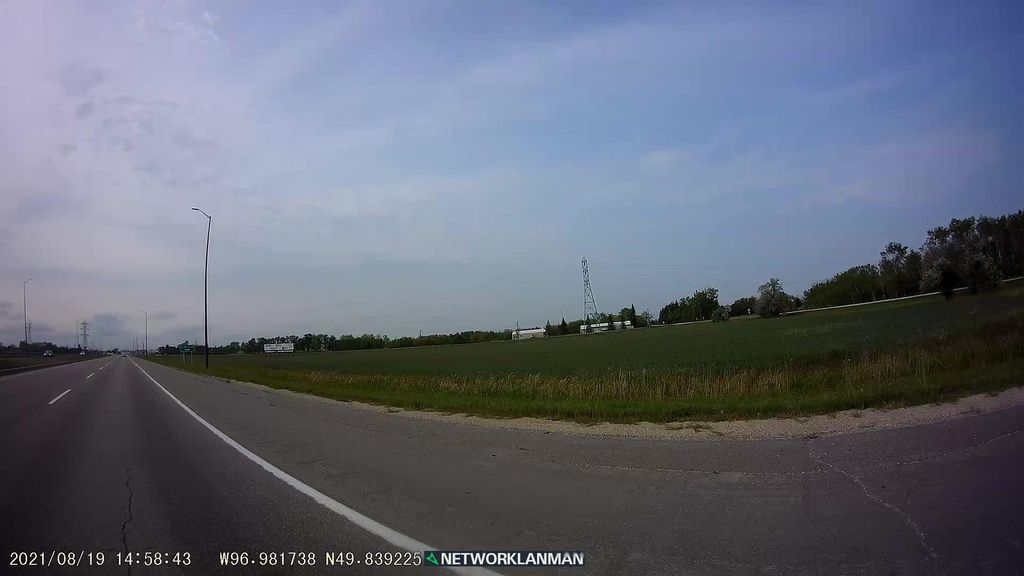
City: winnipeg